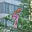
Label: 9